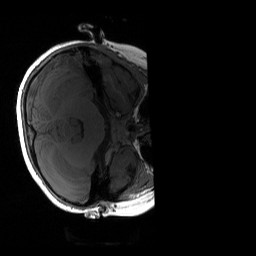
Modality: T1w
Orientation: axial
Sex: female
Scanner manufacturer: siemens
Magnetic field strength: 3 T
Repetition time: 1.9 s
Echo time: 0.00243 s